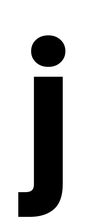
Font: Poppins-Bold